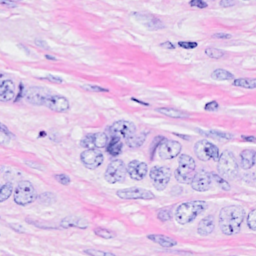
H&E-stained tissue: Breast